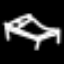
Label: bed